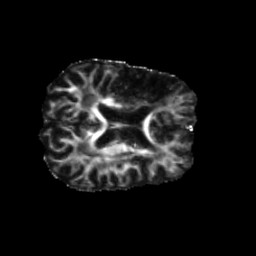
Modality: FA
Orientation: axial
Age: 75
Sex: male
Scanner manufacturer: siemens
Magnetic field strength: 3 T
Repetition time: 5.25 s
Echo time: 0.08 s